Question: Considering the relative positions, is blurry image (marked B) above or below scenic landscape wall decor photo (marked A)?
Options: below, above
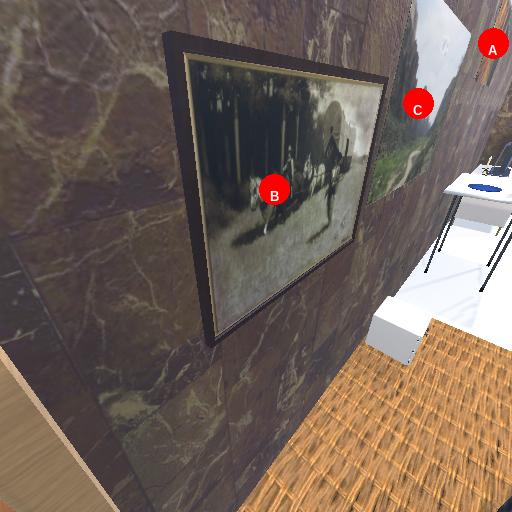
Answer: below